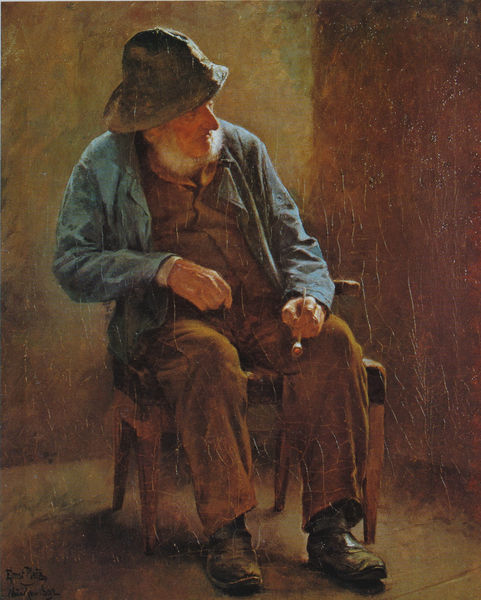
Titel: Alter Fischer
Künstler: Ernst Heinrich Platz
Standort: Neustadt an der Aisch
Institution: Privatsammlung H. P.
Schlagwörter: blau, gemälde, hand, mann, schatten, weiß, ocker, sitzen, braun, grau, hell, hintergrund, holz, hut, licht, nase, profil, raum, schwarz, stuhl, blick, beige, alt, bart, hose, jacke, mütze, wand, bärtig, falten, kragen, vollbart, bildnis, hände, innenraum, portrait, porträt, signatur, öl, pastos, sitzend, gebeugt, armlehne, lehne, sitz, schuhe, fischer, hosen, dielen, hocker, seemann, duktus, polster, pfeife, stofflichkeit, weste, seitenlicht, bauer, alter, greis, lehnstuhl, glut, matrose, schuh, seitenblick, leder, abgewendet, pfeiffe, ausruhen, armstützen, tabak, hosenfalten, lderschuhe, seitwärts, stuh, südwester, zertreten, zusammengesunken